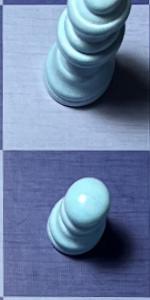
Label: Pawn_White